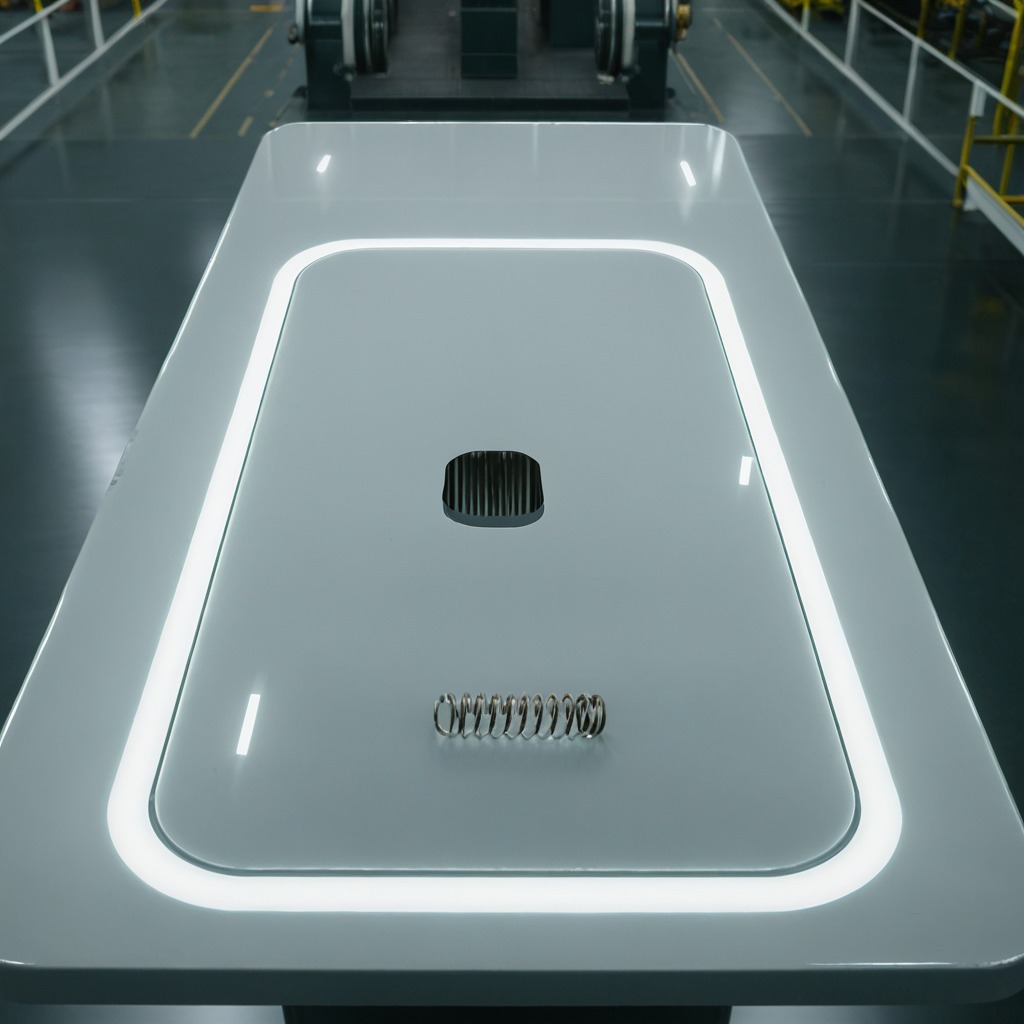
A coiled metal spring is lying on the table.